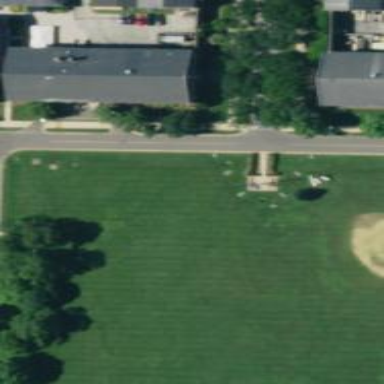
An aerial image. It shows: Historical memorial featuring cannon.